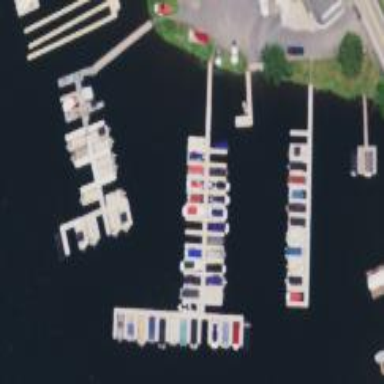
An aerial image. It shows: Marina on leisure land.